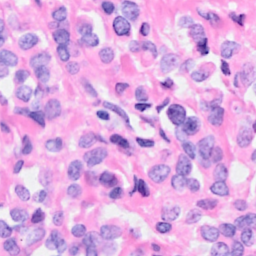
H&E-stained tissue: Breast